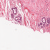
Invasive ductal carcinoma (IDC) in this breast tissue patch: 0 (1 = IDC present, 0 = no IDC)